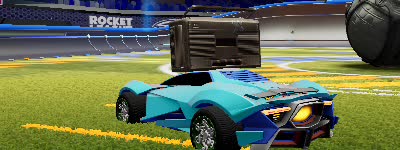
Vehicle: werewolf